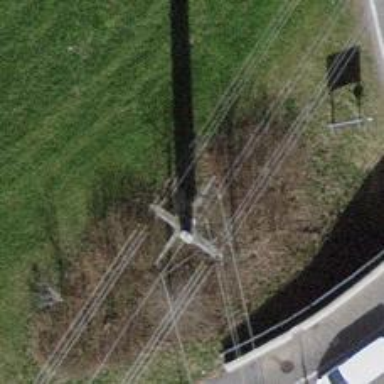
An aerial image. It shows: Minor power line with three cables.